Исследование равновесия различных механических систем представляет собой важную технологическую задачу. Например, процесс «ходьбы» (чрезвычайно сложный!) совершенно естественен. Однако при разработке человекоподобных роботов основная сложность возникает в процессе поддержания равновесия конструкции при ходьбе. Вам предлагается рассмотреть одну из простейших моделей, которая демонстрирует динамическое состояние равновесия, — маятник Капицы. Модель состоит из физического маятника, состоящего из тела, материальной точки, массы~$m$, соединенной с точкой опоры жестким невесомым стержнем длины~$l$, который свободно вращается вокруг оси. В свою очередь ось может совершать колебания в вертикальном направлении амплитуды $a\ll l$ и очень большой частоты~$\omega$, т.е. $y_0(t)=a\cos\omega t$. Возможная практическая реализация этого представлена на рисунке слева, обозначения приведены на рисунке справа (угол, который стержень составляет с вертикалью обозначим~$\varphi$). Ускорение свободного падения равно~$\vec g=-g\vec j$.
Система имеет одну степень свободы, угол~$\varphi$, и положение маятника можно описать функцией этого угла. Выразите декартовы координаты тела $x(t)$ и $y(t)$ как функции угла $\varphi(t)$ и времени.
Найдите компоненты скорости $v_x$ и $v_y$ тела. Ответ выразите через угловую скорость $\frac{d\varphi}{dt}$ и время.
Найдите кинетическую и энергию тела. Ответ выразите через угол $\varphi$, угловую скорость $\frac{d\varphi}{dt}$ и время.
Получите выражение для мгновенной мощности $N$ силы, прикладываемой к точке подвеса маятника. Ответ выразите через $m, g, l, a, \omega, \varphi, \frac{d\varphi}{dt}, \frac{d^2\varphi}{dt^2}$ и время.
Покажите, что уравнение движения выглядит следующим образом: $$ $$ $$ \cfrac{d^2\varphi}{dt^2}=-\cfrac{1}{l}(g-a~\omega^2\cos \omega t)\sin \varphi. $$ При определенных условиях для малых значений амплитуды~$a$ и больших значений частоты колебаний оси~$\omega$ решение уравнения из пункта A5 демонстрирует особое поведение: движение ведет себя как суперпозиция двух компонент: $\gamma$, которая медленно изменяется во времени и имеет большую амплитуду, и второй компоненты~$\beta$, которая быстро меняется со временем и имеет небольшую амплитуду.  Таким образом можно разложить $\varphi=\gamma+\beta$, где $\gamma\gg\beta$ и значение медленной компоненты~$\gamma$ можно считать постоянным для достаточного числа периодов быстрой компоненты~$\beta$.
Покажите, что выражение для быстрой компоненты~— $\beta=-\frac{a}{l}~\sin\gamma \cos\omega t$ (для произвольного значения~$\gamma$) является приближенным решением уравнения движения из пункта A5 при указанных выше условиях. Рассмотрите режим колебаний, в котором $g$ пренебрежимо мал по сравнению с $a\omega^2$, т.е. $a\omega^2\gg g$.
Комбинируя уравнение движения из пункта A5 с разложением $\varphi=\gamma+\beta$ и с выражением из предыдущего пункта, найдите выражение для $\frac{d^2\gamma}{dt^2}$, которое описывает динамику медленной компоненты~$\gamma$ усредняя по большому количеству быстрых колебаний с частотой~$\omega$, пренебрегая только членами порядка $a^n$, где $n>2$. Выразите $\frac{d^2\gamma}{dt^2}$ через $g, a, \omega, l$ и $\gamma$. Упростите окончательное выражение, считая $l\omega^2\gg a\omega^2\gg g$. Теперь перейдём в систему отсчета, связанную с точкой подвеса маятника. Во всех дальнейших пунктах все величины требуется найти в этой системе отсчета. Пренебрежения из пункта B2 справедливы здесь и в последующих пунктах задачи.
Получите выражение для усредненного по времени момента всех сил $M_O$, действующих на маятник относительно точки подвеса. Ответ выразите через $m, g, l, a, \omega$ и $\gamma$.
Назовем эффективным потенциалом скалярную функцию $V(\gamma)$, производная которой по углу $\gamma$ равняется усредненному моменту сил из предыдущего пункта, взятому со знаком минус. Получите выражение для эффективного потенциала $V(\gamma)$ с точностью до произвольной постоянной. Ответ выразите через $m, g, l, a, \omega$ и $\gamma$.
Покажите, что для $(a\omega)^2>2gl$ этот потенциал имеет несколько минимумов: минимум при $\gamma=0$, который появляется в случае свободных колебаний маятника; дополнительный минимум $\gamma=\pi$. Покажите, что оба положения удовлетворяют условиям устойчивого равновесия.
Найдите периоды колебаний $T_0$ и $T_\pi$ величины $\gamma$, соответствующие положениям из пункта B5.
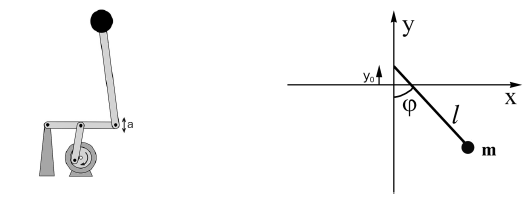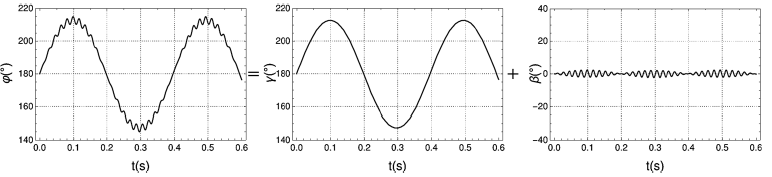
Система имеет одну степень свободы, угол~$\varphi$, и положение маятника можно описать функцией этого угла. Выразите декартовы координаты тела $x(t)$ и $y(t)$ как функции угла $\varphi(t)$ и времени.
Решение: $$x(t)=l\sin\varphi $$ $$y(t)=a\cos{\omega}t-l\cos\varphi $$

Найдите компоненты скорости $v_x$ и $v_y$ тела. Ответ выразите через угловую скорость $\frac{d\varphi}{dt}$ и время.
Решение: $$v_x=\frac{dx}{dt}=l\cos{\varphi}\frac{d\varphi}{dt} $$ $$v_y=\frac{dy}{dt}=l\sin{\varphi}\frac{d\varphi}{dt}-{\omega}a\sin{\omega}t $$

Найдите кинетическую и энергию тела. Ответ выразите через угол $\varphi$, угловую скорость $\frac{d\varphi}{dt}$ и время.
Решение: $$E_k=\frac{m}{2}\Bigr(\Bigr(\frac{dx}{dt}\Bigl)^2+\Bigr(\frac{dy}{dt}\Bigl)^2\Bigl) $$ $$E_k=\frac{m}{2}\Bigr(\Bigr(l\frac{d\varphi}{dt}\Bigl)^2+\Bigr({\omega}a \sin{\omega}t\Bigl)^2-2{\omega}al \sin{\omega}t \sin{\varphi}\frac{d\varphi}{dt}\Bigl) $$

Получите выражение для мгновенной мощности $N$ силы, прикладываемой к точке подвеса маятника. Ответ выразите через $m, g, l, a, \omega, \varphi, \frac{d\varphi}{dt}, \frac{d^2\varphi}{dt^2}$ и время.
Решение: Обозначим точку подвеса маятника за $o$. Тогда выражение для мощности принимает вид $$N=\vec{F_o}\vec{v_o}=F_{oy}\frac{dy_o}{dt} $$ Из закона изменения импульса для тела $$F_{oy}=mg+m\frac{d^2y}{dt^2} $$ $$\frac{dy_o}{dt}=-{\omega}a\sin{\omega}t $$ $$\frac{d^2y}{dt^2}=- {\omega}^2 a \cos{\omega}t + l\Bigr(\sin{\varphi} \frac{d^2{\varphi}}{dt^2}+\cos{\varphi}\Bigr(\frac{d\varphi}{dt}\Bigl)^{2}\Bigl) $$ Окончательный ответ $$N=-m{\omega}a\sin{\omega}t\Bigr(g - {\omega}^2 a \cos{\omega}t + l\Bigr(\sin{\varphi} \frac{d^2{\varphi}}{dt^2}+\cos{\varphi}\Bigr(\frac{d\varphi}{dt}\Bigl)^{2}\Bigl)\Bigl) $$

Покажите, что уравнение движения выглядит следующим образом:  $$  \cfrac{d^2\varphi}{dt^2}=-\cfrac{1}{l}(g-a~\omega^2\cos \omega t)\sin \varphi.  $$
Решение: Наиболее простой способ показать справедливость данного соотношения связан с переходом в неинерциальную систему отсчёта, связанную с точкой подвеса . В ней на тело помимо силы реакции стержня и силы тяжести действует вертикальная сила инерции, равная $F_{иy}=-m\frac{d^2y_o}{dt^2}=m{\omega}^2 a \cos{\omega}t$. $$ $$ Из закона изменения момента импульса относительно точки подвеса имеем $$m{l}^2\frac{d^2{\varphi}}{dt^2}=(F_{иy}-mg) l \sin{\varphi} $$ Из записанных уравнений получается требуемое соотношение $$ \cfrac{d^2\varphi}{dt^2}=-\cfrac{1}{l}(g-a~\omega^2\cos \omega t)\sin \varphi. $$ Ответить на вопрос можно и более формально,продифференцировав закон изменения механической энергии тела в неподвижной системе отсчёта $$N=\frac{dE}{dt}=mgl\sin{\varphi}\frac{d\varphi}{dt}+m\frac{dy}{dt}\frac{d^2y}{dt^2}+m\frac{dx}{dt}\frac{d^2x}{dt^2} $$ $$\frac{d^2x}{dt^2}=l\Bigr(\cos{\varphi}\frac{d^2{\varphi}}{dt^2}-\sin{\varphi}\Bigr(\frac{d\varphi}{dt}\Bigl)^{2}\Bigl) $$ После постановки всех величин, полученных ранее, получаем требуемое соотношение.

Покажите, что выражение для быстрой компоненты~— $\beta=-\frac{a}{l}~\sin\gamma \cos\omega t$ (для произвольного значения~$\gamma$) является приближенным решением уравнения движения из пункта A5 при указанных выше условиях. Рассмотрите режим колебаний, в котором $g$ пренебрежимо мал по сравнению с $a\omega^2$, т.е. $a\omega^2\gg g$.
Решение: Поскольку $\beta$ — быстрая компонента $$\frac{d^2{\beta}}{dt^2}=\frac{d^2{\varphi}}{dt^2} $$ $$\frac{d^2{\beta}}{dt^2}=-\frac{1}{l}(g-a~\omega^2\cos \omega t)\sin (\gamma +\beta) $$ Поскольку ${\beta} \ll {\gamma}$ и $g \ll a{\omega}^2$, уравнение приобретает следующий вид: $$\frac{d^2{\beta}}{dt^2}=\frac{{\omega}^2 a}{l} \sin{\gamma} \cos {\omega}t=-{\omega}^2Acos({\omega}t)$$ где $$A=-\frac{a}{l}\sin{\gamma}$$ Из этого выражения для второй производной $\frac{d^2{\beta}}{dt^2}$ интегрированием получаем выражение для ${\beta}$: $${\beta}(t)=A\cos({\omega}t)=-\frac{a}{l}\sin{\gamma} \cos {\omega}t$$

Комбинируя уравнение движения из пункта A5 с разложением $\varphi=\gamma+\beta$ и с выражением из предыдущего пункта, найдите выражение для $\frac{d^2\gamma}{dt^2}$, которое описывает динамику медленной компоненты~$\gamma$ усредняя по большому количеству быстрых колебаний с частотой~$\omega$, пренебрегая только членами порядка $a^n$, где $n>2$. Выразите $\frac{d^2\gamma}{dt^2}$ через $g, a, \omega, l$ и $\gamma$. Упростите окончательное выражение, считая $l\omega^2\gg a\omega^2\gg g$.
Решение: Для усреднения по большому числу быстрых колебаний $$\frac{d^2{\varphi}}{dt^2}=\frac{d^2{\gamma}}{dt^2} $$ $$\frac{d^2{\gamma}}{dt^2}=-\frac{1}{lt}\int\limits_0^{t} (g-a\omega^2\cos \omega t)\sin \varphi\Bigr(\sin{\gamma}\cos{\beta}+\cos{\gamma}\sin{\beta}\Bigl)dt $$ Для пренебрежения всеми членами порядка выше $a^2$ достаточно следующих разложений $$sin{\beta}=\beta~и~cos{\beta}=1-\frac{{\beta}^2}{2} $$ Выражение после разложений и раскрытия скобок принимает вид $$\frac{d^2{\gamma}}{dt^2}=-\frac{1}{lt}\int\limits_0^{t} \Bigr(g~\sin{\gamma}\Bigr(1-\frac{a^2\sin{\gamma}}{l^2}~{\cos^2{\omega}t}\Bigl)~+~a{\omega}^2\Bigr( \frac{a^2\sin^2{\gamma}}{2l^2}~\cos^3{\omega}t +\frac{a\sin{2\gamma}}{2l}\cos^2{\omega}t\Bigl)dt $$ При интегрировании учтём малось $\frac{a^2}{l^2}$,а также что при большом времени усреднения средние значения тригонометрических функций в нечётных степенях равны нулю,это позволяет сразу отбросить большинство слагаемых. $$\frac{d^2{\gamma}}{dt^2}=-\frac{1}{lt}\int\limits_0^{t} \Bigr(g~\sin{\gamma}+\frac{a^2{\omega}^2\sin{2\gamma}}{4l}(1+\cos{2\omega}t)\Bigl)\Bigl)dt $$ Получаем ответ $$\frac{d^2{\gamma}}{dt^2}=-\frac{1}{l}\Bigr(g~\sin{\gamma}+\frac{a^2{\omega}^2\sin{2\gamma}}{4l}\Bigl) $$

Получите выражение для усредненного по времени момента всех сил $M_O$, действующих на маятник относительно точки подвеса. Ответ выразите через $m, g, l, a, \omega$ и $\gamma$.
Решение: Возвращаясь к пункту $A5$ $$ml^2\frac{d^2{\varphi}}{dt^2}=M $$ Учитывая,что при усреднении за большой промежуток времени $$\frac{d^2{\varphi}}{dt^2}=\frac{d^2{\gamma}}{dt^2} $$ среднее по времени значение момента всех сил $$M_o=-ml\Bigr(g~sin{\gamma}+\frac{a^2{\omega}^2sin{2\gamma}}{4l}\Bigl) $$

Назовем эффективным потенциалом скалярную функцию $V(\gamma)$, производная которой по углу $\gamma$ равняется усредненному моменту сил из предыдущего пункта, взятому со знаком минус. Получите выражение для эффективного потенциала $V(\gamma)$ с точностью до произвольной постоянной. Ответ выразите через $m, g, l, a, \omega$ и $\gamma$.
Решение: Проинтегрируем средний момент $M_o$ по углу $\gamma$ $$V(\gamma)=ml\int \Bigr(g~\sin{\gamma}+\frac{a^2{\omega}^2\sin{2\gamma}}{4l}\Bigl)d{\gamma} $$ $$V(\gamma)=-mgl\cos{\gamma}-\frac{ma^2{\omega}^2\cos^2{\gamma}}{4}+C $$

Покажите, что для $(a\omega)^2>2gl$ этот потенциал имеет несколько минимумов: минимум при $\gamma=0$, который появляется в случае свободных колебаний маятника; дополнительный минимум $\gamma=\pi$. Покажите, что оба положения удовлетворяют условиям устойчивого равновесия.
Решение: Полученная зависимость представляет собой параболу относительно $\cos{\gamma}$,максимум которой достигается при $$\cos{\gamma}=-\frac{b}{2a}=-\frac{2gl}{({a\omega})^2} $$ Существование двух корней возможно лишь в случае,если $\cos{\gamma} > -1$ в вершине параболы,откуда сразу вытекает требуемое неравенство $$(a{\omega})^2>2gl $$ Условиями устойчивого равновесия являются $$1)~\frac{dV}{d{\gamma}}=M_o=0 $$ $$2)~\frac{d^2V}{d{\gamma}^2}>0 $$ Найдём первую производную $$\frac{dV}{d{\gamma}}=ml\Bigr(g~\sin{\gamma}+\frac{a^2{\omega}^2\sin{2\gamma}}{4l}\Bigl) $$ При $\gamma=0;\pi~~\frac{dV}{d\gamma}$ равна нулю $$ $$ Найдём вторую производную $$\frac{d^2V}{d{\gamma}^2}=ml\Bigr(g\cos{\gamma}+\frac{a^2{\omega}^2\cos{2\gamma}}{2l}\Bigl) $$ При $\gamma=0$ $$\frac{d^2V}{d{\gamma}^2}=ml\Bigr(g+\frac{a^2{\omega}^2}{2l}\Bigl) $$ При $\gamma=\pi$ $$\frac{d^2V}{d{\gamma}^2}=ml\Bigr(-g+\frac{a^2{\omega}^2}{2l}\Bigl) $$ Последнее выражение положительно при условии,которое мы доказали в начале пункта. Таким образом,оба положения удовлетворяют условиям устойчивого равновесия.

Найдите периоды колебаний $T_0$ и $T_\pi$ величины $\gamma$, соответствующие положениям из пункта B5.
Решение: Уравнение колебаний для $\gamma=0$ $$\frac{d^2{\gamma}}{dt^2}=-\frac{\gamma}{l}\Bigr(g+\frac{a^2{\omega}^2}{2l}\Bigl) $$ Первый ответ $$T_o=\frac{2\pi}{\sqrt{\frac{g}{l}+\frac{a^2{\omega}^2}{2l^2}}} $$ Уравнение колебаний для $\gamma=\pi$ $$\frac{d^2{\gamma}}{dt^2}=-\frac{(\gamma-\pi)}{l}\Bigr(-g+\frac{a^2{\omega}^2}{2l}\Bigl) $$ Второй ответ $$T_{\pi}=\frac{2\pi}{\sqrt{-\frac{g}{l}+\frac{a^2{\omega}^2}{2l^2}}} $$
Темы:
T, Механика, Динамика, Колебания, 2020, Сборы XY, Y